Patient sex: M
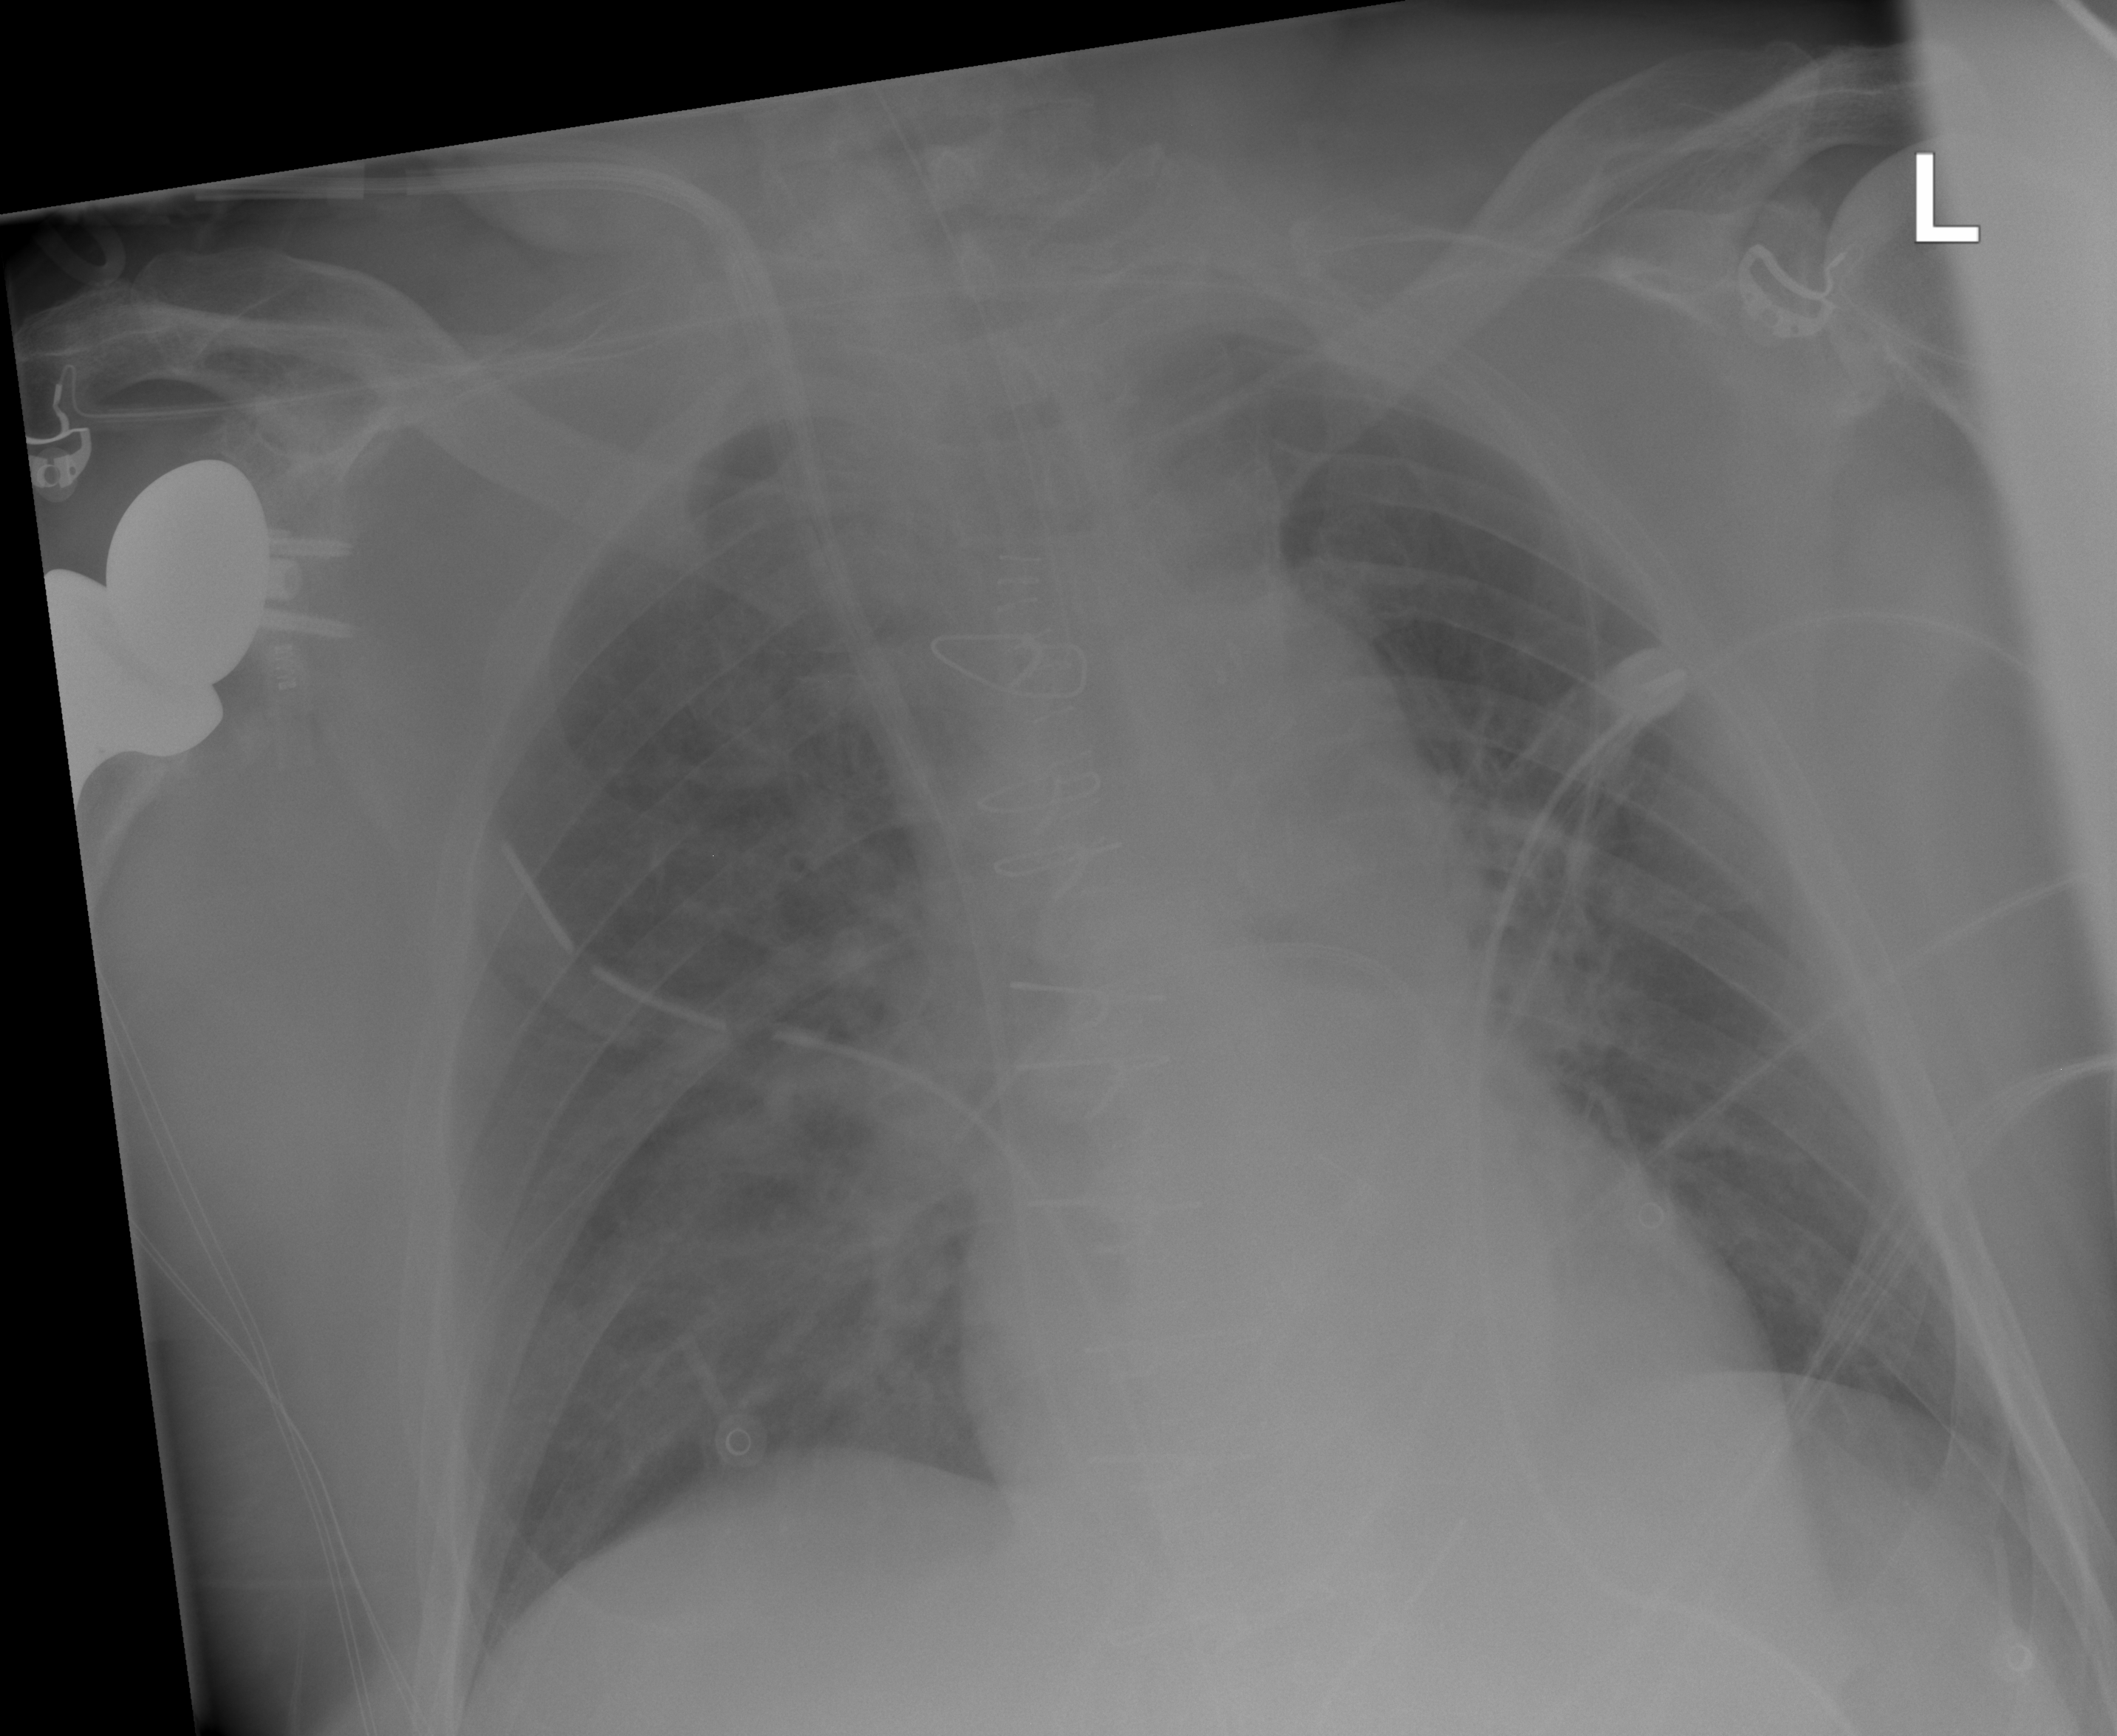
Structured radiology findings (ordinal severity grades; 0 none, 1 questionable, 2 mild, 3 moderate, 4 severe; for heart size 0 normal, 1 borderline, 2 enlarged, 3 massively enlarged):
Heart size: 0
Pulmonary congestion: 2
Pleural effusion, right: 0
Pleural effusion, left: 0
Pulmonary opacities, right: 2
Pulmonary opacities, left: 0
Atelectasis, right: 2
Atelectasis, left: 2